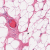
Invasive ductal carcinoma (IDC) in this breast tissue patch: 0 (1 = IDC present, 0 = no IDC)